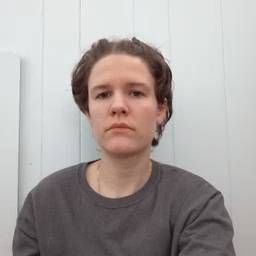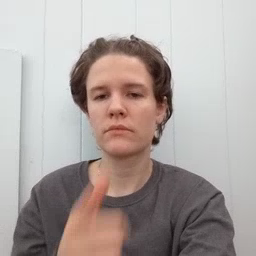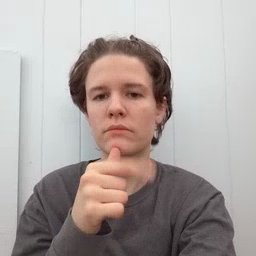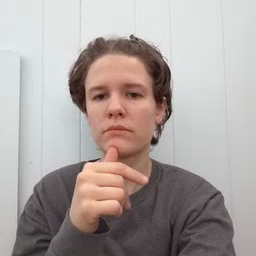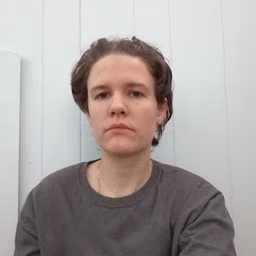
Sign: who